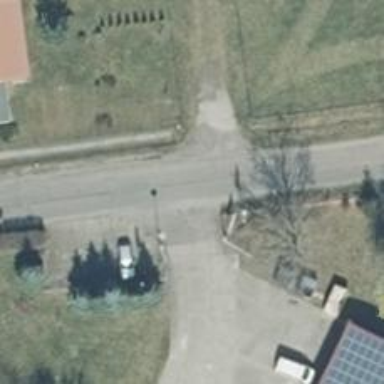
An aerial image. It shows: Paved residential road.